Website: lowes
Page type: billing-address
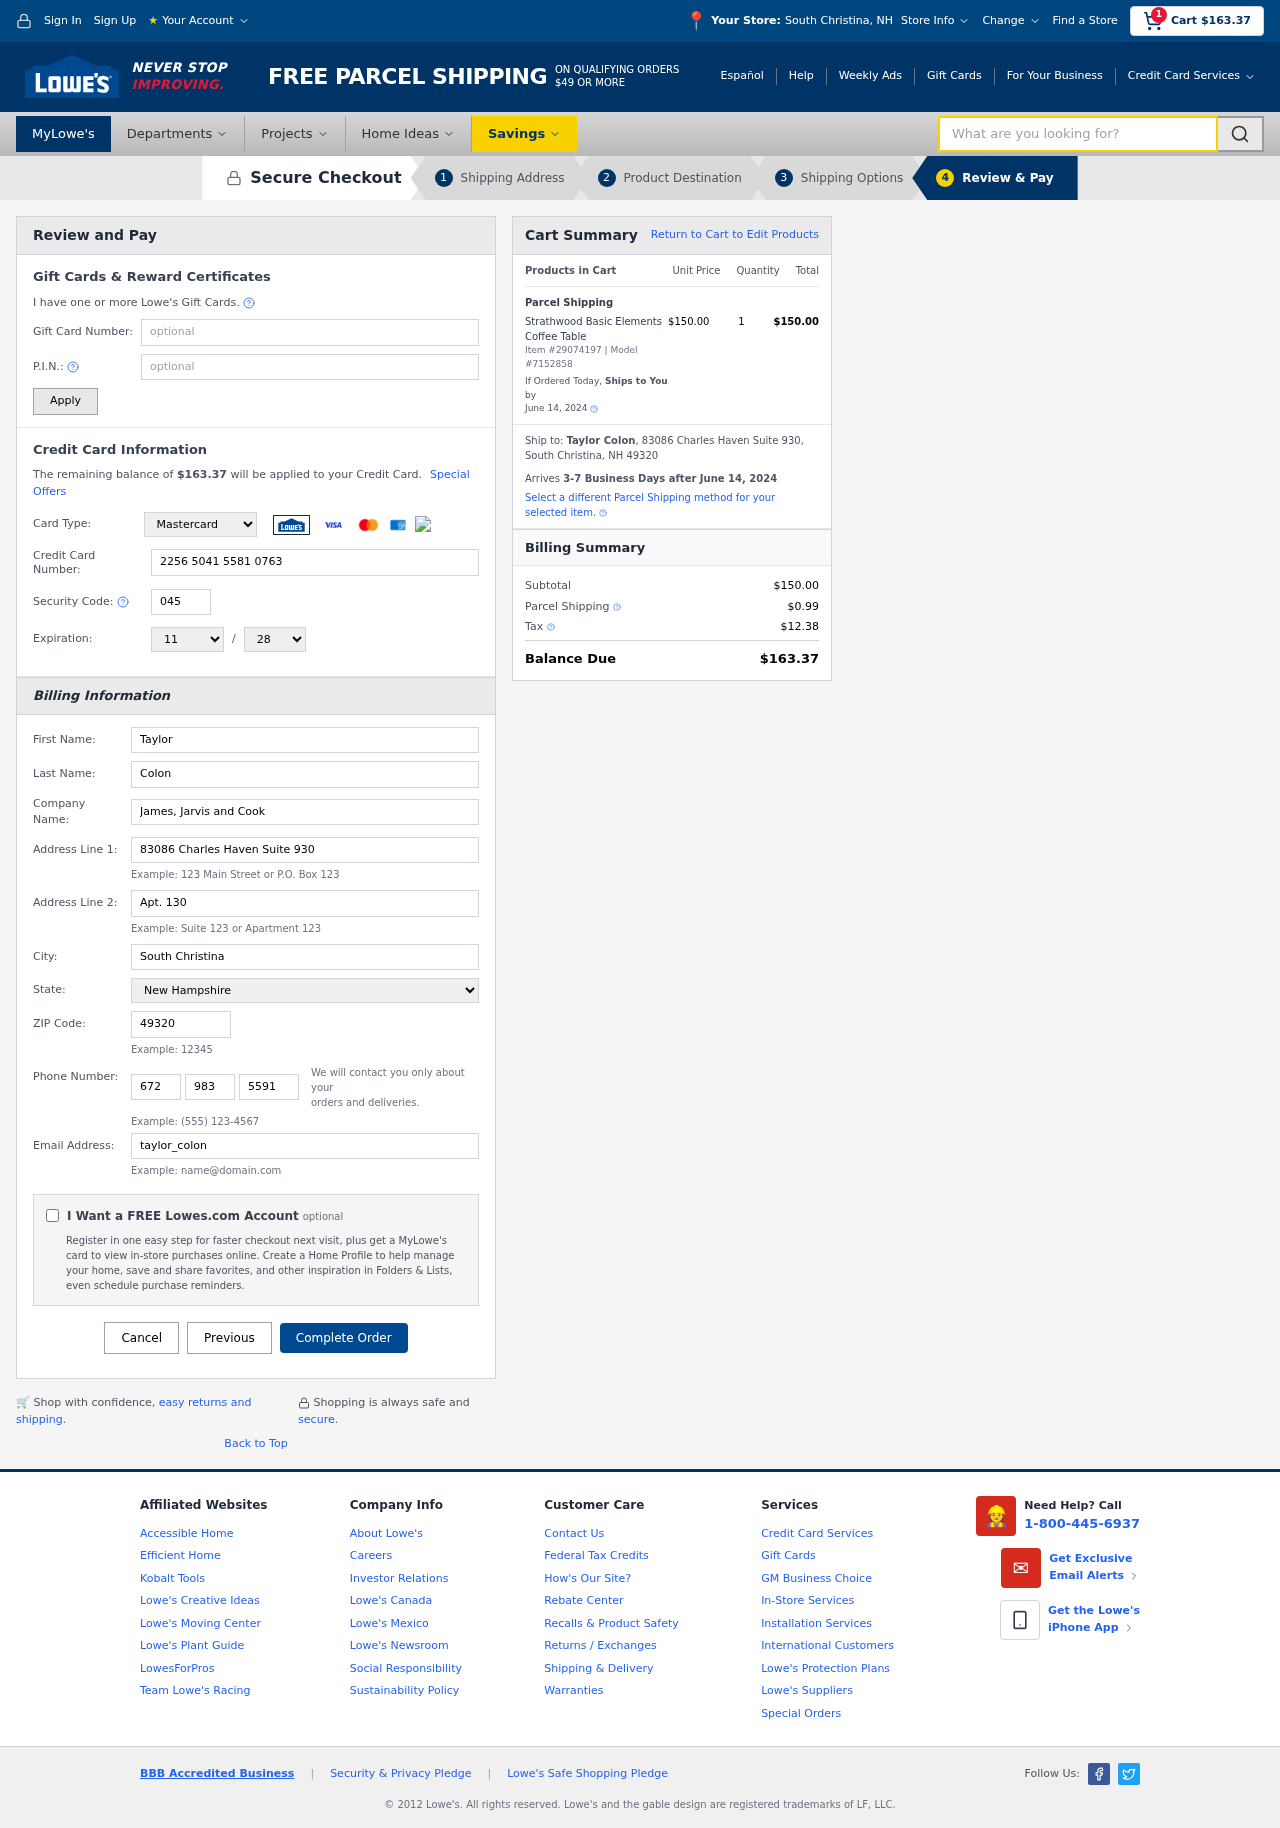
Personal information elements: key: PII_CARD_CVV
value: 045
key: PII_CARD_EXPIRY_MONTH
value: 11
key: PII_CARD_EXPIRY_YEAR
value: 28
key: PII_CARD_NUMBER
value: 2256 5041 5581 0763
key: PII_CARD_TYPE
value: Mastercard
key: PII_CITY
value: South Christina
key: PII_CITY_STATE
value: South Christina, NH
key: PII_COMPANY
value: James, Jarvis and Cook
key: PII_EMAIL
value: taylor_colon@hotmail.com
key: PII_FIRSTNAME
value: Taylor
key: PII_FULLNAME
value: Taylor Colon
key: PII_LASTNAME
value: Colon
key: PII_PHONE_AREA
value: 672
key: PII_PHONE_PREFIX
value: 983
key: PII_PHONE_SUFFIX
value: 5591
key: PII_POSTCODE
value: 49320
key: PII_STATE
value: New Hampshire
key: PII_STREET
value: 83086 Charles Haven Suite 930
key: PII_STREET2
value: Apt. 130
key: PII_CITY_STATE_ZIP
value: South Christina, NH 49320
Product elements: key: PRODUCT1_NAME
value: Strathwood Basic Elements Coffee Table
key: PRODUCT1_PRICE
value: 150
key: PRODUCT1_QUANTITY
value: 1
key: PRODUCT_ITEM_NUMBER
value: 29074197
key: PRODUCT_MODEL_NUMBER
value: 7152858
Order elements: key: ORDER_SUBTOTAL
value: $163.37
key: ORDER_TOTAL
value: $163.37
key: ORDER_SHIPPING_DATE
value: June 14, 2024
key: ORDER_SUBTOTAL
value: $150.00
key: ORDER_DELIVERY_DATE
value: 3-7 Business Days after June 14, 2024
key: ORDER_SHIPPING_DATE2
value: June 14, 2024
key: ORDER_SUBTOTAL2
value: $150.00
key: ORDER_SHIPPING_COST
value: $0.99
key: ORDER_TAX
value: $12.38
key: ORDER_TOTAL2
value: $163.37
Search elements: key: HEADER_SEARCH
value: What are you looking for?